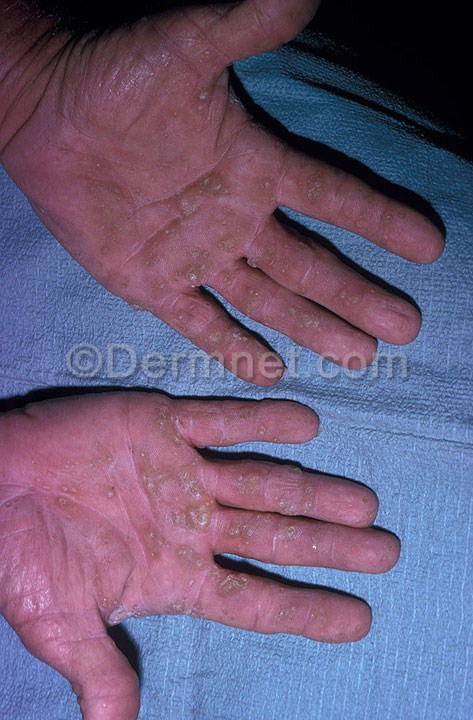
Disease: Actinic Keratosis Basal Cell Carcinoma and other Malignant Lesions